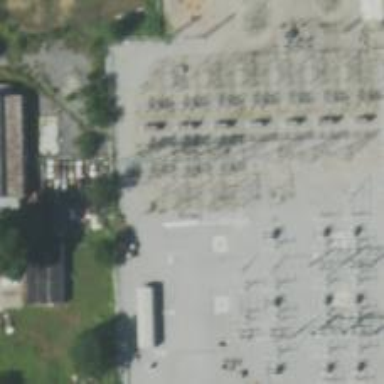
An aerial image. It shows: Switch used for power control.